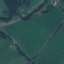
Label: Pasture